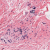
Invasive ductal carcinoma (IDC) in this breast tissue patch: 0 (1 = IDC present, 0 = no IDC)